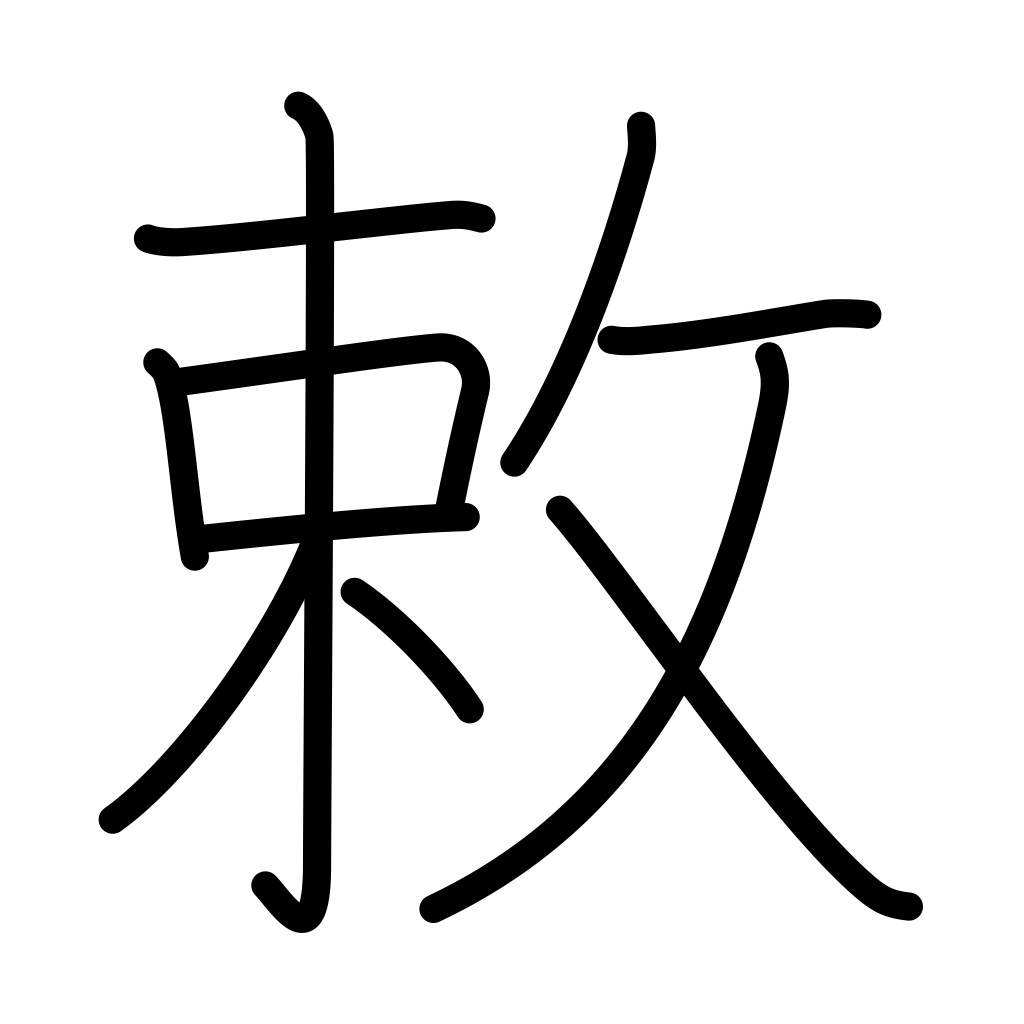
Meaning: an imperial order or decree